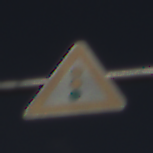
Verkehrszeichen: Lichtzeichenanlage
Umgebung: Outdoor, Nature
Tageszeit: MorningAfternoon
Wetter: PartlyCloudy
Licht: Natural
Jahreszeit: NotSpecified
Kontrast: HighContrast